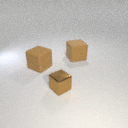
small brown metal cube in front of large brown rubber cube